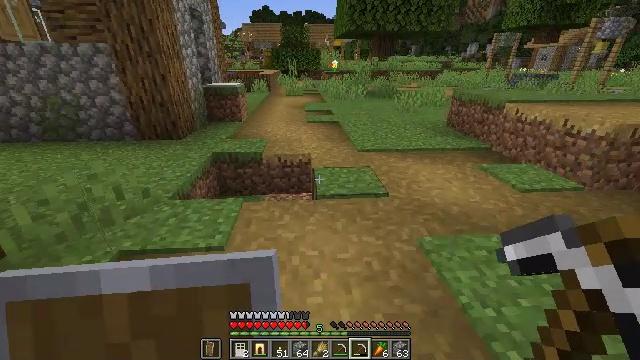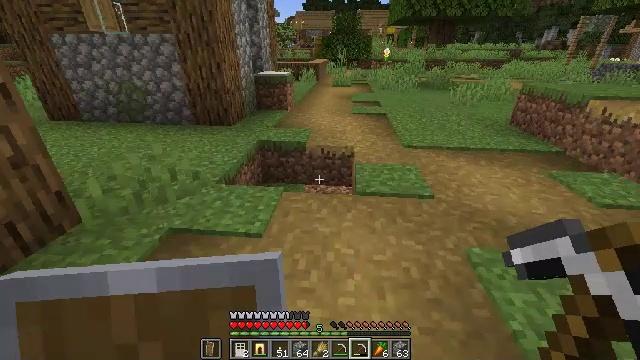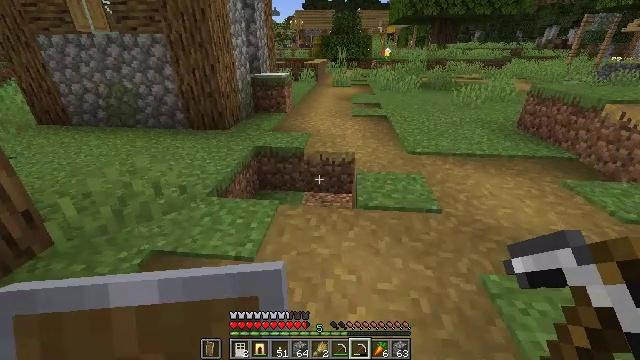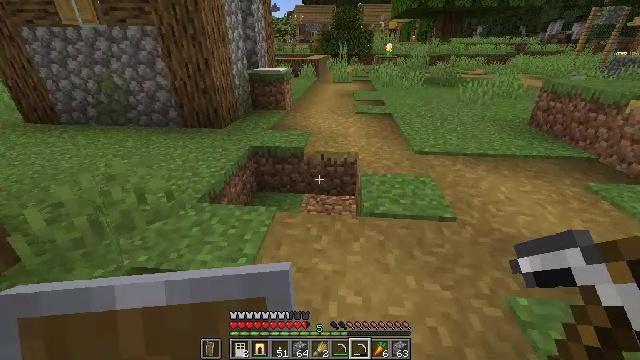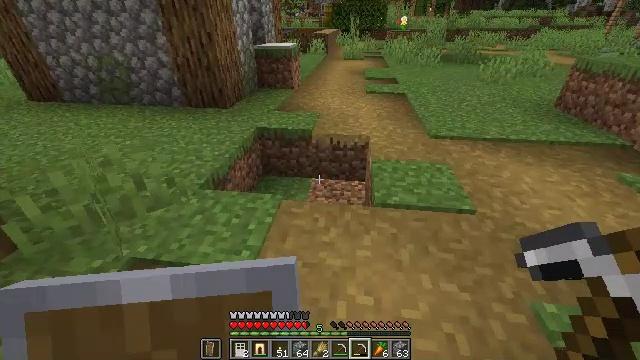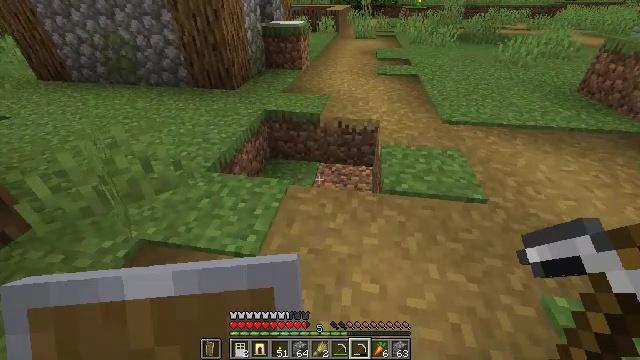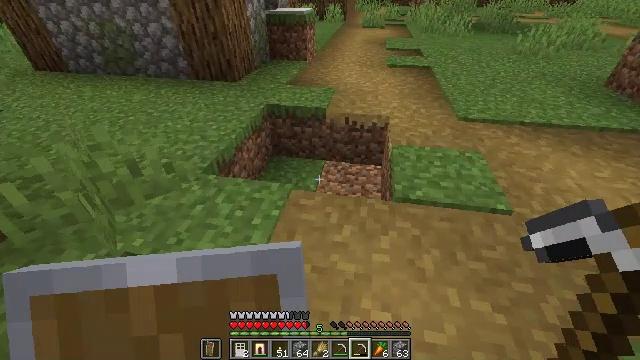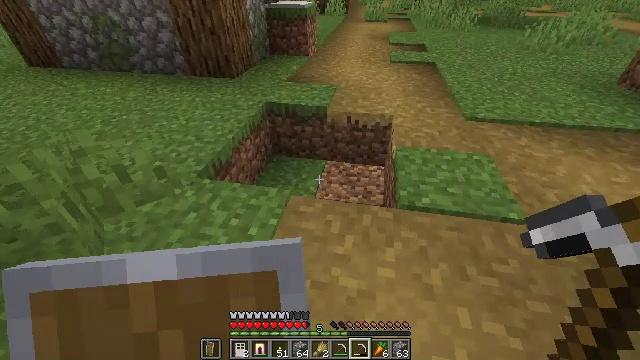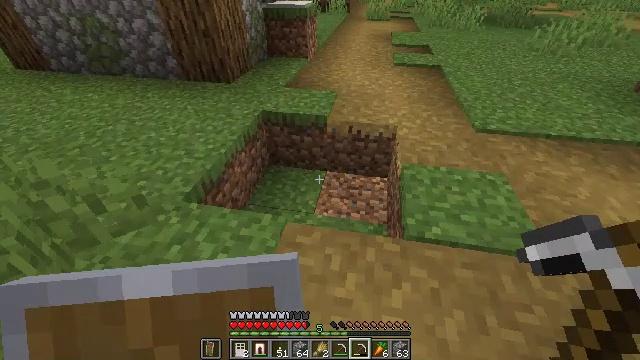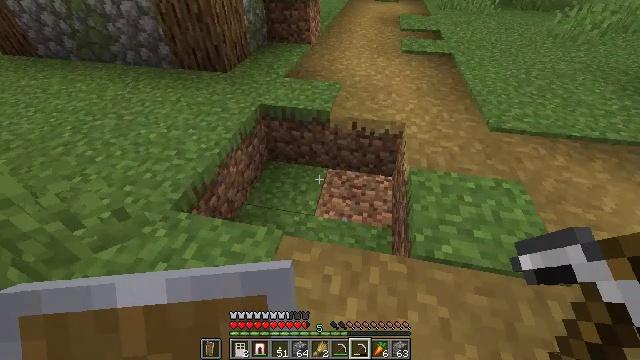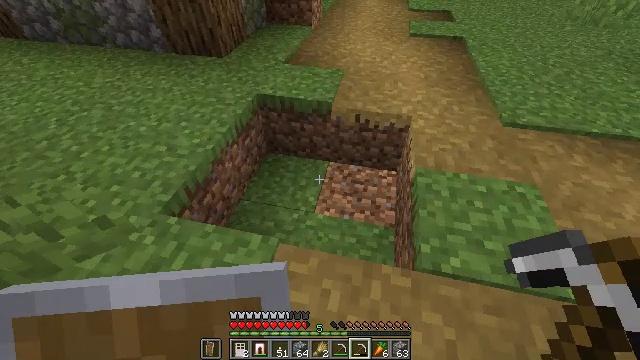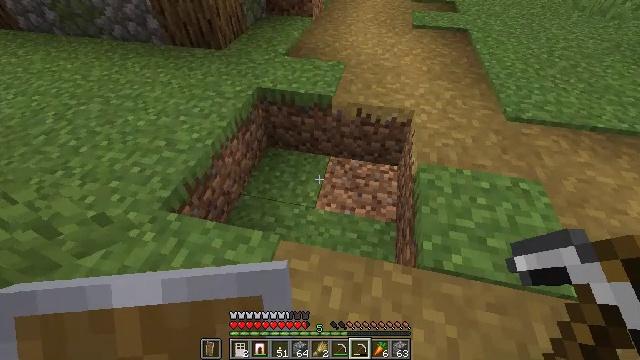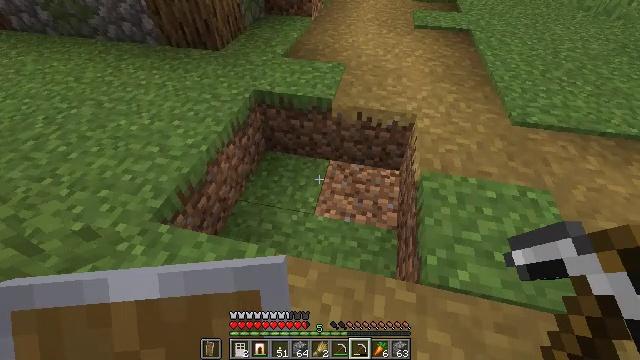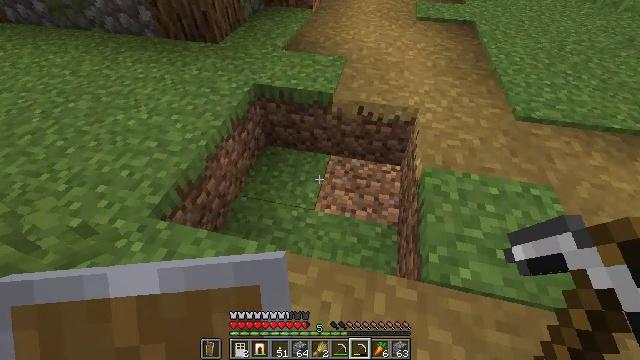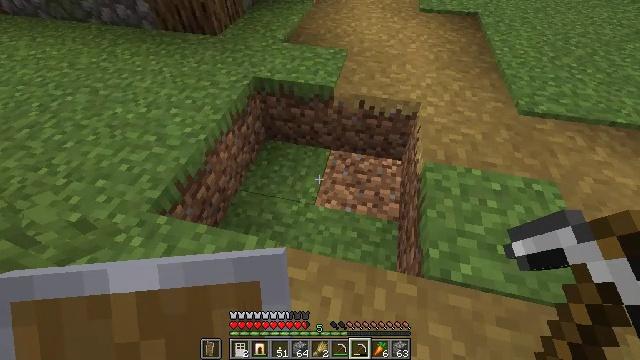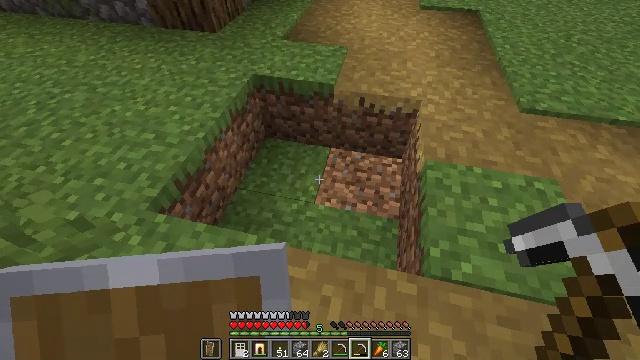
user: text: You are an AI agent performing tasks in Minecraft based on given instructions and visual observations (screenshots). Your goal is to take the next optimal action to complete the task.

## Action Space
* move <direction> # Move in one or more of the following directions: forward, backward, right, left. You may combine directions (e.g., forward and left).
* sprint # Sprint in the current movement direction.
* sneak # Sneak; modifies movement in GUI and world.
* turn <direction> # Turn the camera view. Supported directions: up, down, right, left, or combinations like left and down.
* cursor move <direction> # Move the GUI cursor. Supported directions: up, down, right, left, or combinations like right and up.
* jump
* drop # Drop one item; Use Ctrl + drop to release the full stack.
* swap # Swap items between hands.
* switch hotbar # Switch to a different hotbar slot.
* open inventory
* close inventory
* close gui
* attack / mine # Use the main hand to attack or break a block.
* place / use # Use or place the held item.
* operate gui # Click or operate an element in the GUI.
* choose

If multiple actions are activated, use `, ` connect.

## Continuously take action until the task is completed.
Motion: motion action
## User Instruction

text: Remove the white bed from its place.
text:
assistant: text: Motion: move forward, turn left and down
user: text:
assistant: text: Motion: move forward
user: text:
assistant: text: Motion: move forward
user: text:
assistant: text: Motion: move forward, turn left and down
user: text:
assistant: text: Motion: move forward, turn left and down
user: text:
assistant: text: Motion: move forward, turn left and down
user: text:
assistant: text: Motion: move forward
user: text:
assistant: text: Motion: move forward
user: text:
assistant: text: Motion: move forward, turn down
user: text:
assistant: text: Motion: move forward, turn down
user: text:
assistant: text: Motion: turn down
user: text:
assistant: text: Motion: no_op
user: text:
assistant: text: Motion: turn down
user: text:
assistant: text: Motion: turn down
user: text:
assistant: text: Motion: no_op
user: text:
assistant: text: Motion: no_op
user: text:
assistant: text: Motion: no_op
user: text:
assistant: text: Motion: no_op
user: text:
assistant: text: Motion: turn right and up
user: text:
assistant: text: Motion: move forward, turn right and up
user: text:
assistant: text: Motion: move forward, turn right and up
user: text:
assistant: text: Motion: move forward, turn right and up
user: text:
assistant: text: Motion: move forward
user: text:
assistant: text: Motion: move forward
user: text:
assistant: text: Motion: move forward
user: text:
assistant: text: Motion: move forward
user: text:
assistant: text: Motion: move forward
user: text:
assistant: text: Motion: move forward
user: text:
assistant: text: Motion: move forward
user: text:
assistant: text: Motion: move forward